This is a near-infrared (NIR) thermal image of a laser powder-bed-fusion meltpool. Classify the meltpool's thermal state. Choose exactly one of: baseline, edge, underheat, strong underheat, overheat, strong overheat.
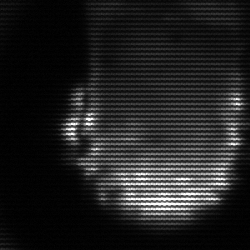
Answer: baseline